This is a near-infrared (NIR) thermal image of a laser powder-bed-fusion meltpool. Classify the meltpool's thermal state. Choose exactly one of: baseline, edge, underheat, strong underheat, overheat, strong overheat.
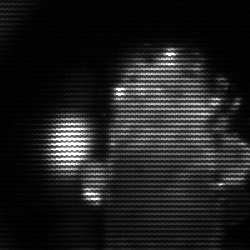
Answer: strong underheat